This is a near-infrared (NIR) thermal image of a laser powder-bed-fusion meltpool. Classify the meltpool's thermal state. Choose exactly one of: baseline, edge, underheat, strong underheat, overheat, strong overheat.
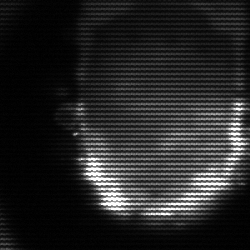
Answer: baseline